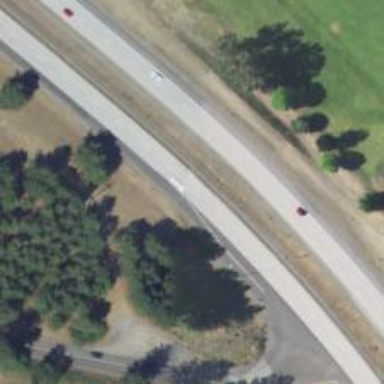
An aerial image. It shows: Trunk highway with expressway features.